Aerial crown-view tile of a tropical tree (Barro Colorado Island, Panama), acquired 20250715:
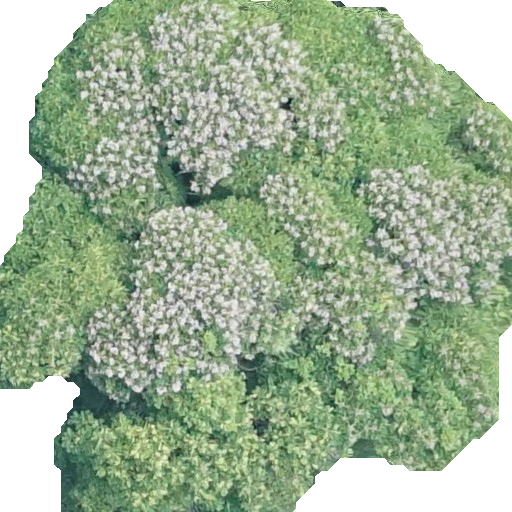
Species: Dipteryx oleifera
GBIF accepted scientific name: Dipteryx oleifera
Crown area: 350.191 m²